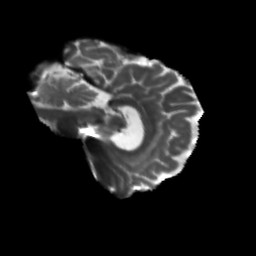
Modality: T2w
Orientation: sagittal
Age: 76
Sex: female
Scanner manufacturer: siemens
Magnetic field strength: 3 T
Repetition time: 5.47 s
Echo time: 0.0854 s